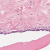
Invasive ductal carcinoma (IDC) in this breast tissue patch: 0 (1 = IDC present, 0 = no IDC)